Interaction volume radius: 5 \u00c5
Interaction volume height: 25 \u00c5
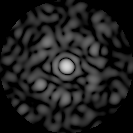
Disorder parameter: 0.7968